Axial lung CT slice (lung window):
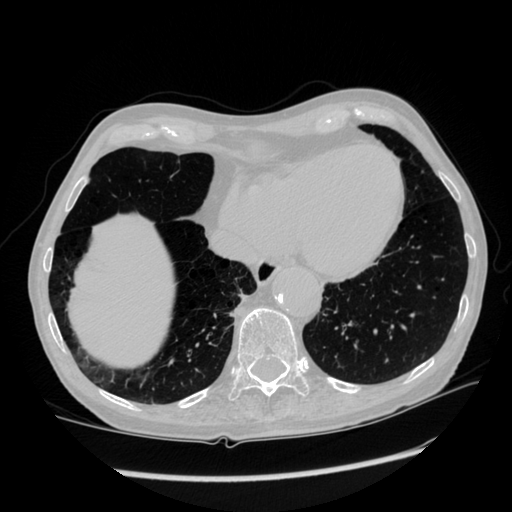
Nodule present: no